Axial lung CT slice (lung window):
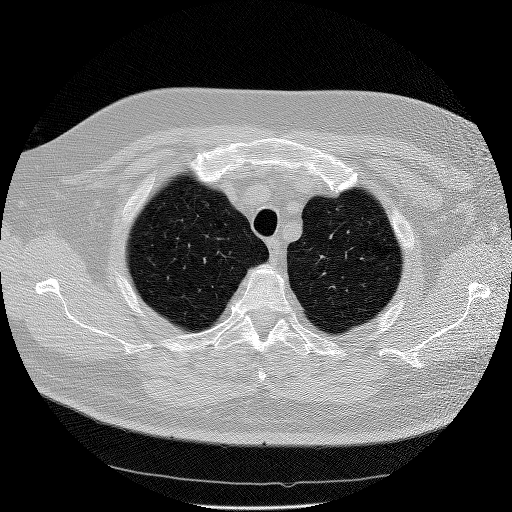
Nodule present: no